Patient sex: M
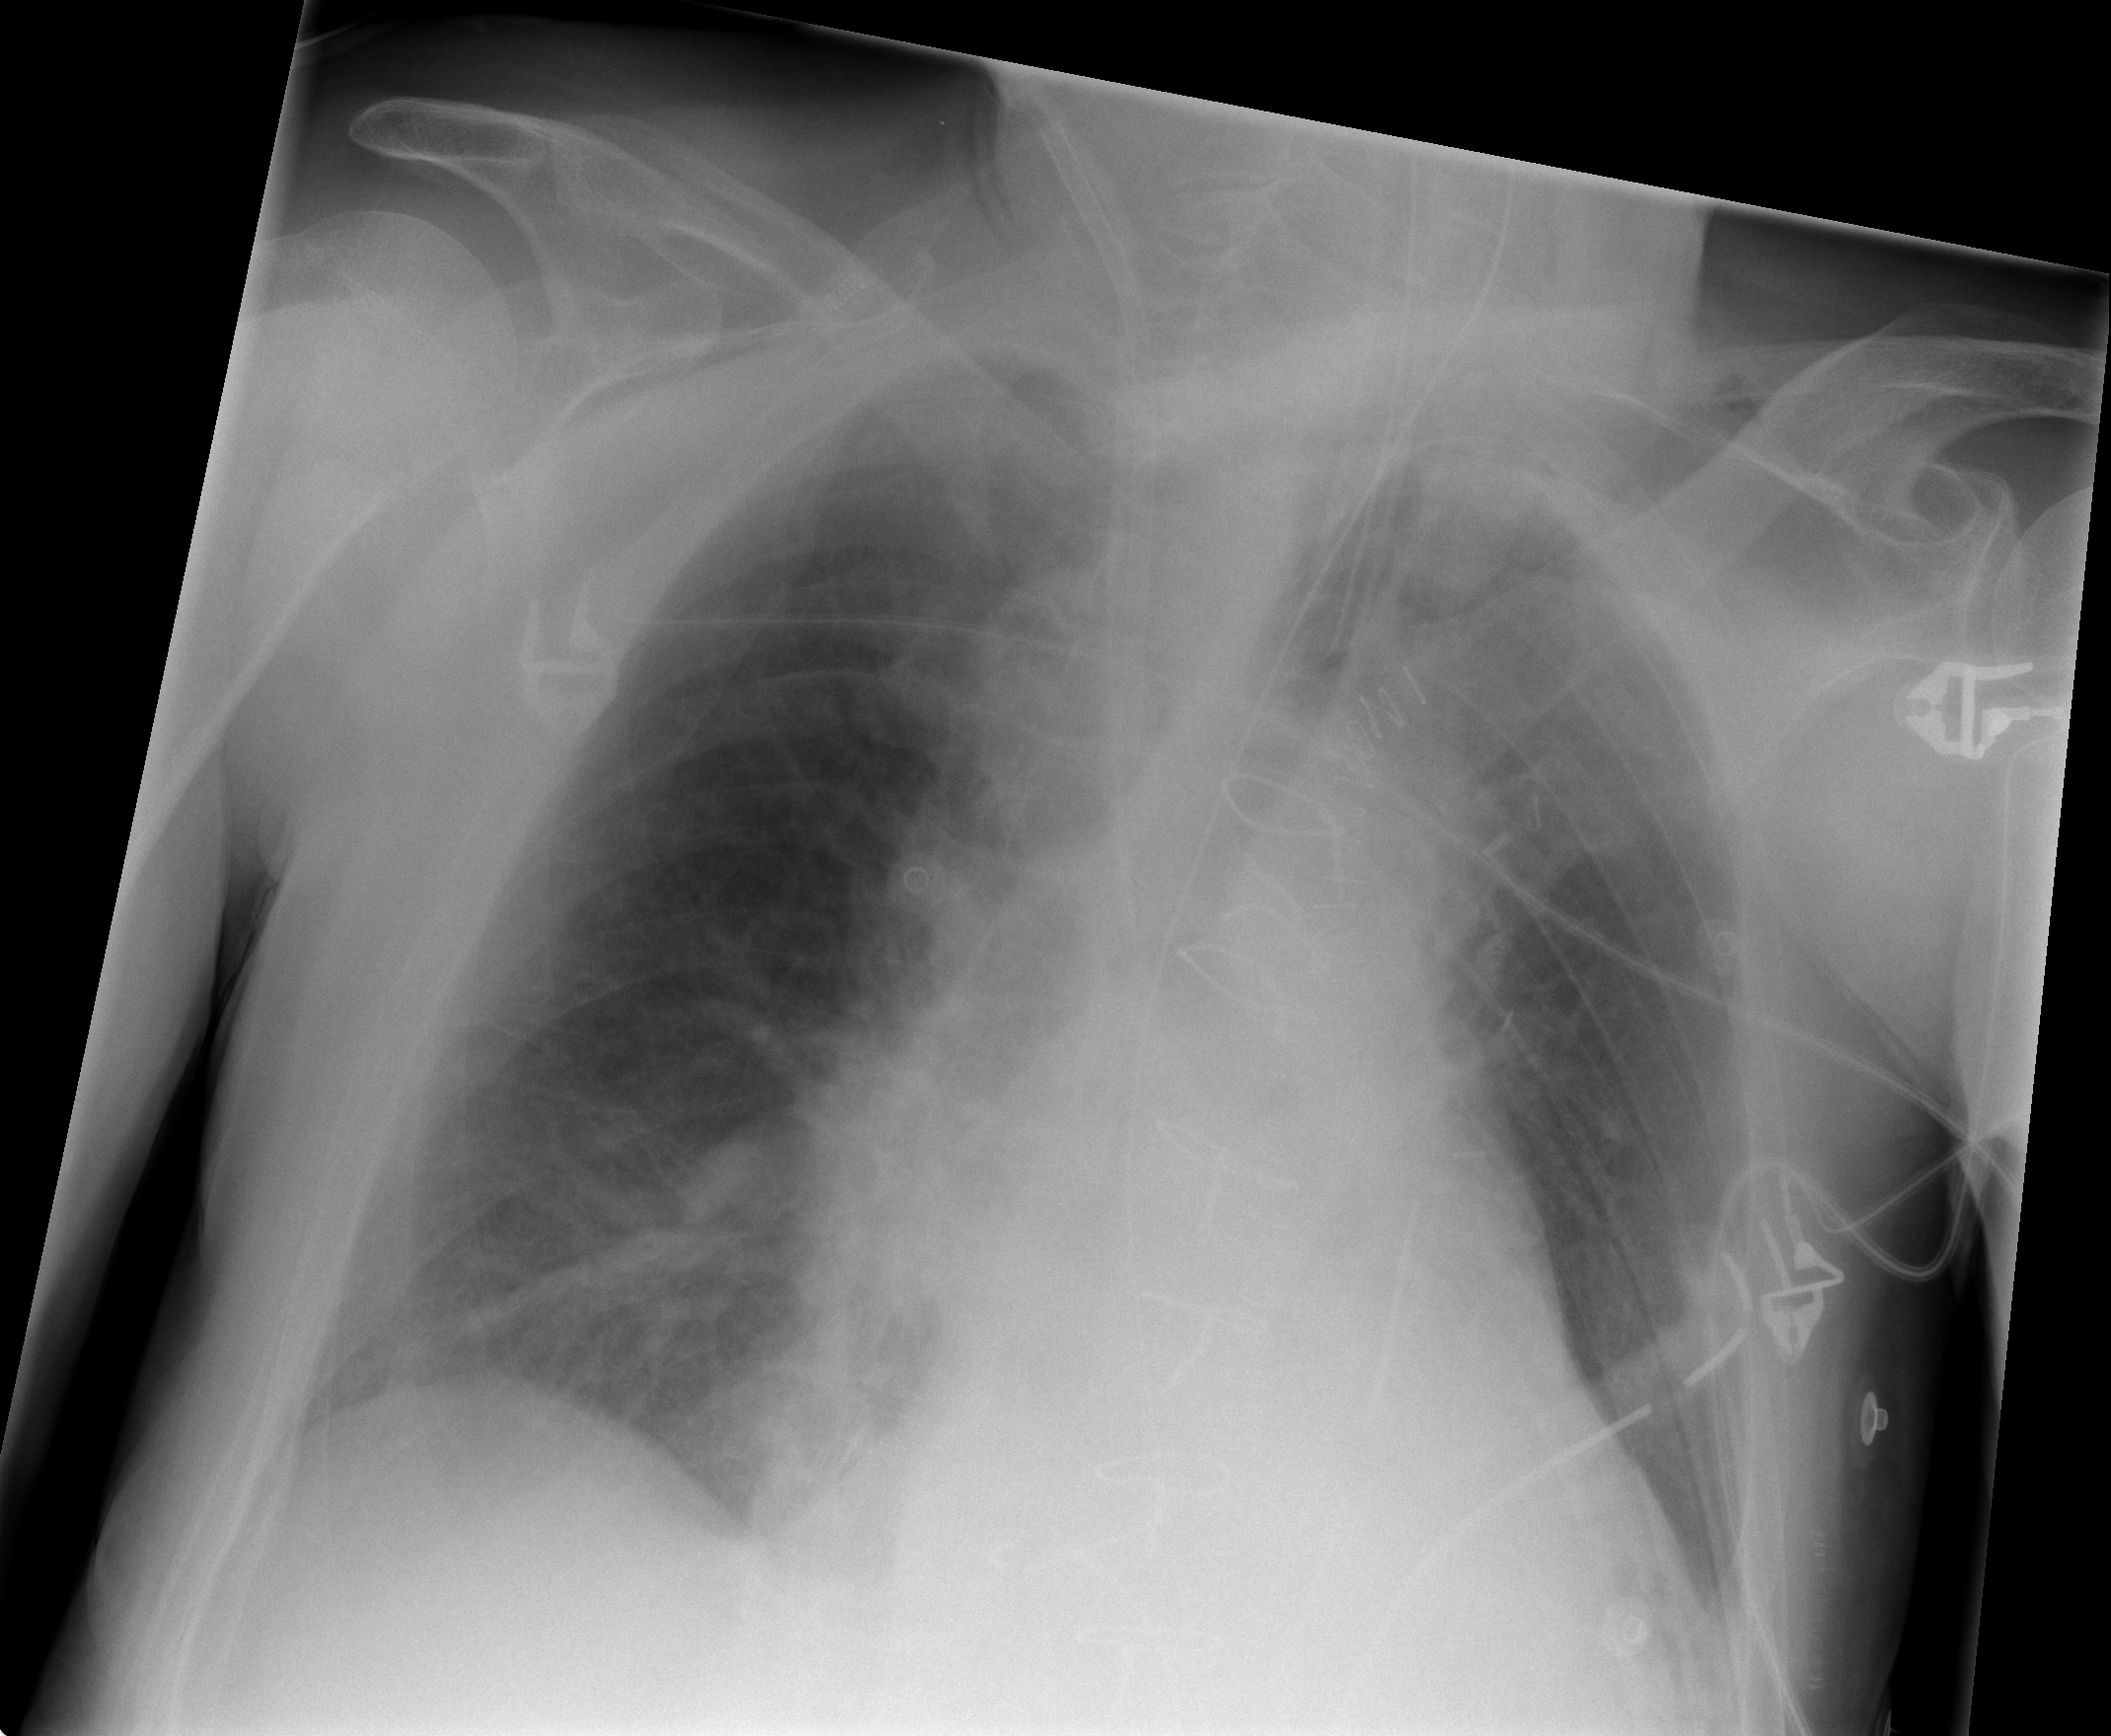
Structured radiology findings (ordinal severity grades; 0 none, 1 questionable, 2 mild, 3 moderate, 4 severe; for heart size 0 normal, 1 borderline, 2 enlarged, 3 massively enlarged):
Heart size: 0
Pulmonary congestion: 2
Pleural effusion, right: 0
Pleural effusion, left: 1
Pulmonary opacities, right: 0
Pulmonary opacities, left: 0
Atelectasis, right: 0
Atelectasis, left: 0